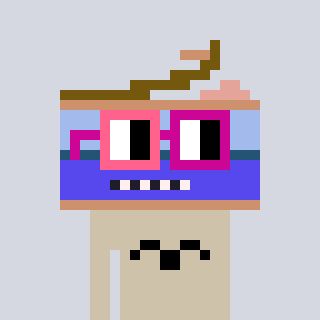
a pixel art character with square pink and red glasses, a canned ham-shaped head and a bege-colored body on a cool background